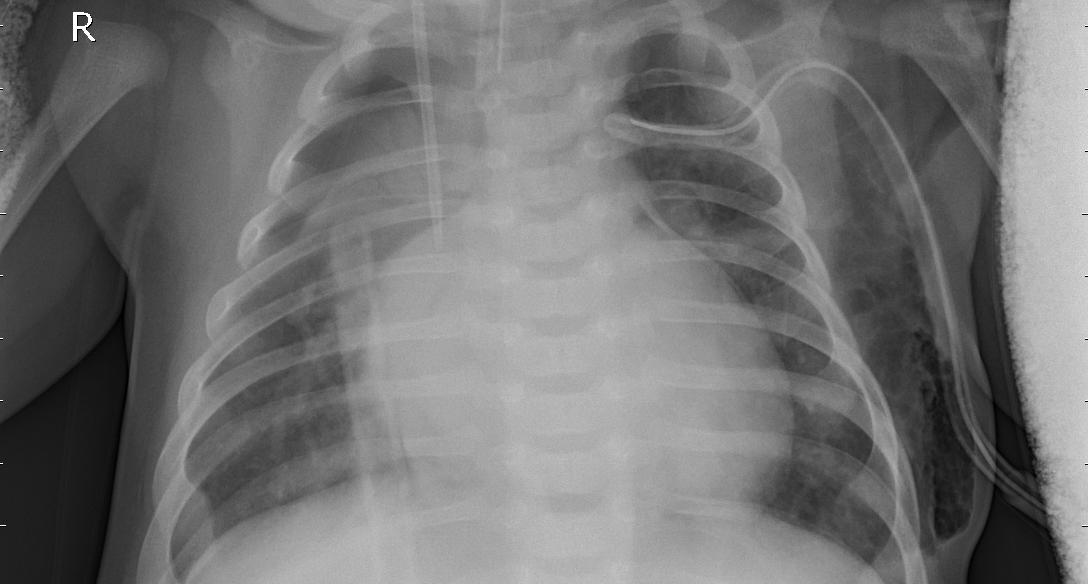
Diagnosis: PNEUMONIA